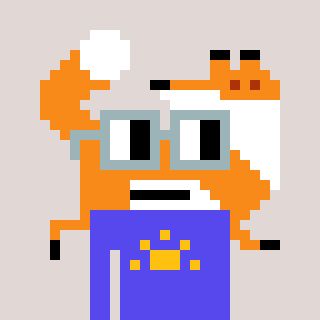
a pixel art character with square dark gray glasses, a fox-shaped head and a computerblue-colored body on a warm background